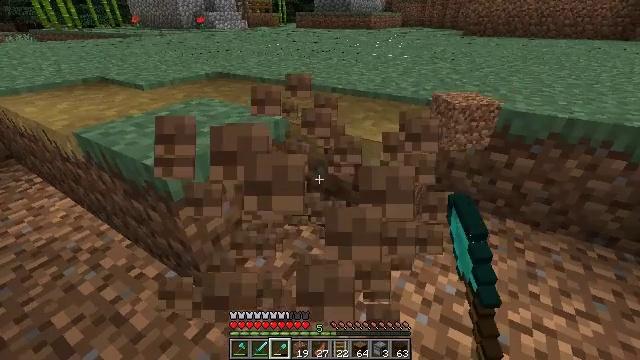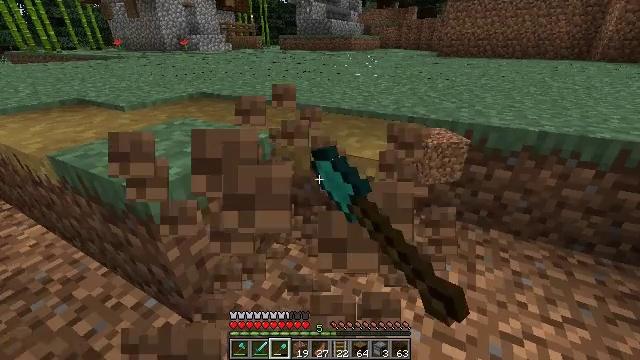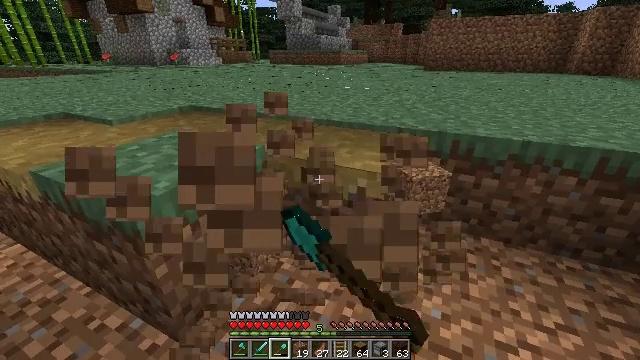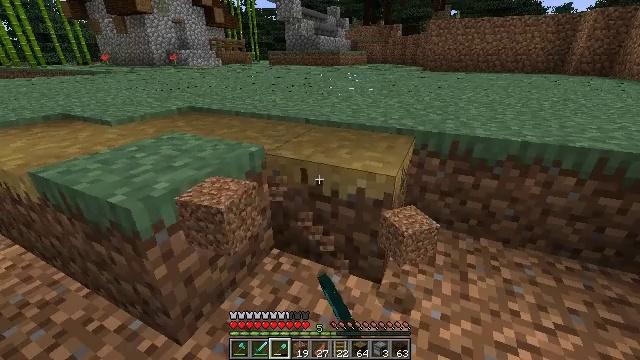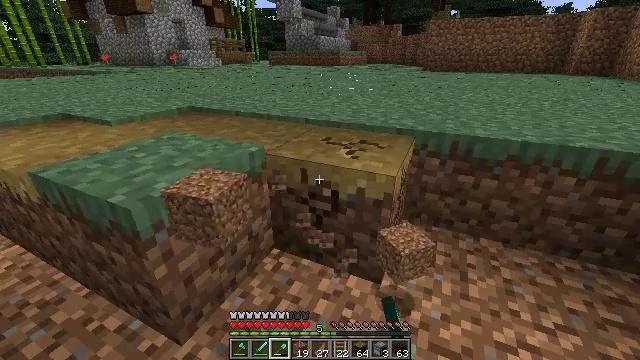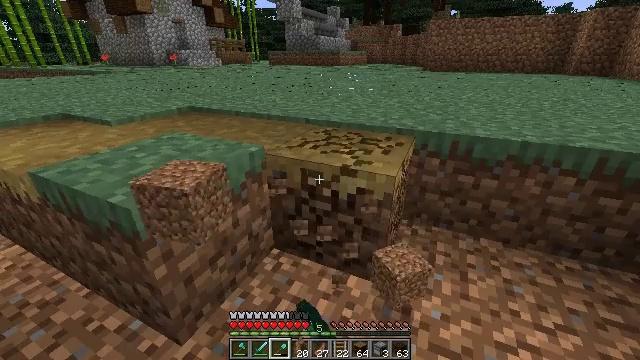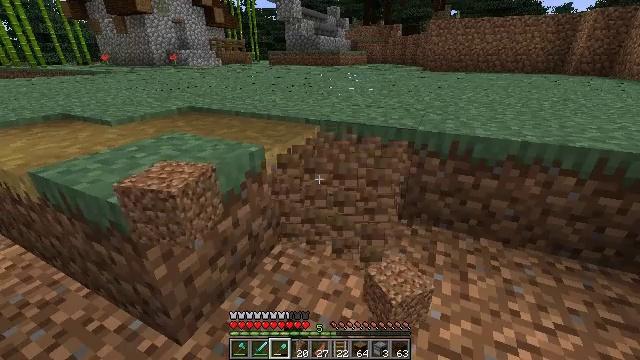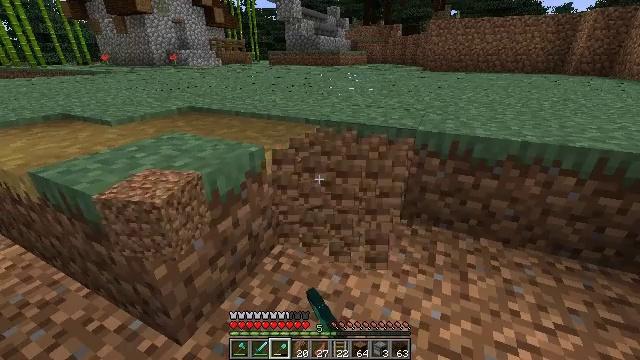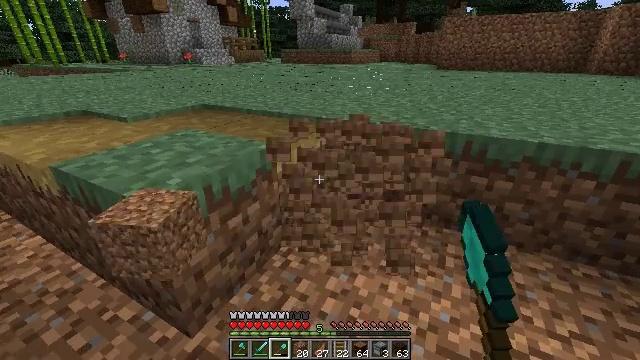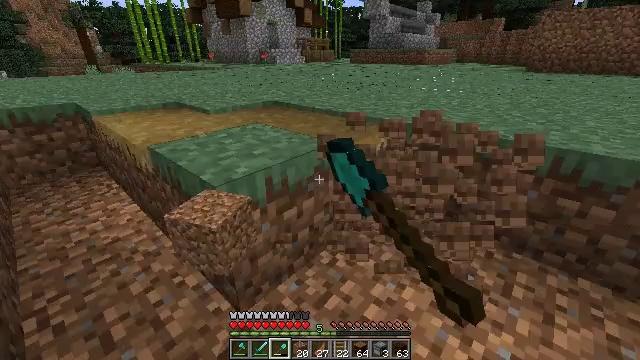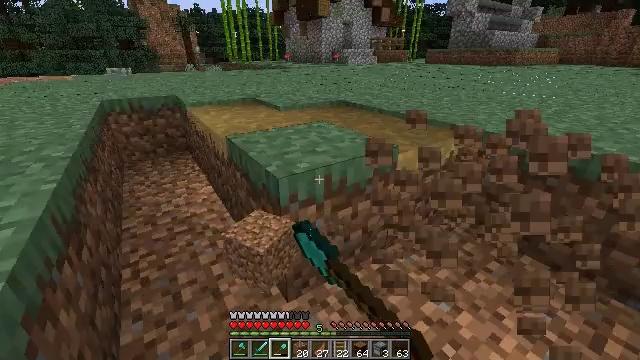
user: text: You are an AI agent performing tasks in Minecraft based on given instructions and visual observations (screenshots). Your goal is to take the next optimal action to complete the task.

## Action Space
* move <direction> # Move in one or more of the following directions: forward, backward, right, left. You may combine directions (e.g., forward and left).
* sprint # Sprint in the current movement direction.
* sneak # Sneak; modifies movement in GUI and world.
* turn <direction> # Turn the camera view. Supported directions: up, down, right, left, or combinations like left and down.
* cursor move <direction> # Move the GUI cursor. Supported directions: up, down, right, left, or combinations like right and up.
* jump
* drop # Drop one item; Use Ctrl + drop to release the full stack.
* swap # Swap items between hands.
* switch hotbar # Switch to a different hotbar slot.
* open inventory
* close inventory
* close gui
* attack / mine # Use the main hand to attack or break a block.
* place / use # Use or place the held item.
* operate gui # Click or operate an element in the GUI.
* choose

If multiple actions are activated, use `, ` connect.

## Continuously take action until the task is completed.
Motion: motion action
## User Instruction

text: Mine the grass path to create a new path.
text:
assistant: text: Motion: turn right and up, attack / mine
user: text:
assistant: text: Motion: turn right and up, attack / mine
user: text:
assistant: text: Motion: attack / mine
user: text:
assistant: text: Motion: attack / mine
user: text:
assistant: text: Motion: attack / mine
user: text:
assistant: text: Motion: attack / mine
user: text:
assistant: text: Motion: attack / mine
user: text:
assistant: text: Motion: turn left, attack / mine
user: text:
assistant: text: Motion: turn left, attack / mine
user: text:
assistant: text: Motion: turn left
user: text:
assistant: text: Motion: no_op